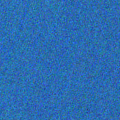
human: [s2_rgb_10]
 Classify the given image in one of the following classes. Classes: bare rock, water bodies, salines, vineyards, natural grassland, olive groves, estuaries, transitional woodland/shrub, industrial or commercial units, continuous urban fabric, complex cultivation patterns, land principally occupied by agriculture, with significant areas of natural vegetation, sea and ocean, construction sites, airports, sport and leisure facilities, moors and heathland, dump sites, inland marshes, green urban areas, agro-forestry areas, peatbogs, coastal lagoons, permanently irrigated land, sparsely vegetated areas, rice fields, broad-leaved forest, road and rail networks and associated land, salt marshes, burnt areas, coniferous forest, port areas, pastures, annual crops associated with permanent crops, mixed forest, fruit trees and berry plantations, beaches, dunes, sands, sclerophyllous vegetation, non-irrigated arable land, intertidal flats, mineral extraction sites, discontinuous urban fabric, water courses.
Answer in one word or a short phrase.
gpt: sea and ocean